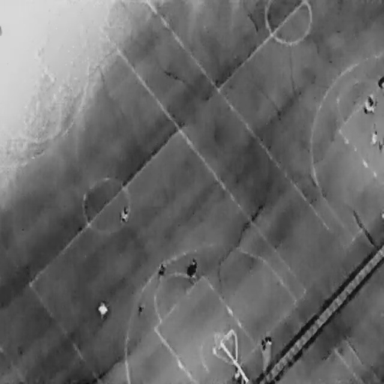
There are seven People in the infrared image.